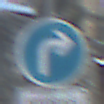
Verkehrszeichen: VorgeschriebeneFahrtrichtungRechts
Zusatzzeichen unten: BesondereFahrzeugeUndTransportgueter4
Umgebung: Outdoor, Suburban
Tageszeit: MorningAfternoon
Wetter: PartlyCloudy
Licht: Natural
Jahreszeit: NotSpecified
Kontrast: LowContrast